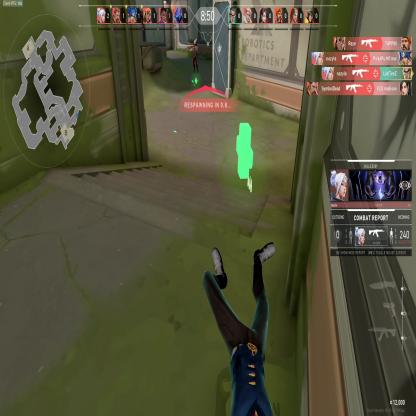
Label: enemy